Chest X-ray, AP view. Patient: 14 years old, sex M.
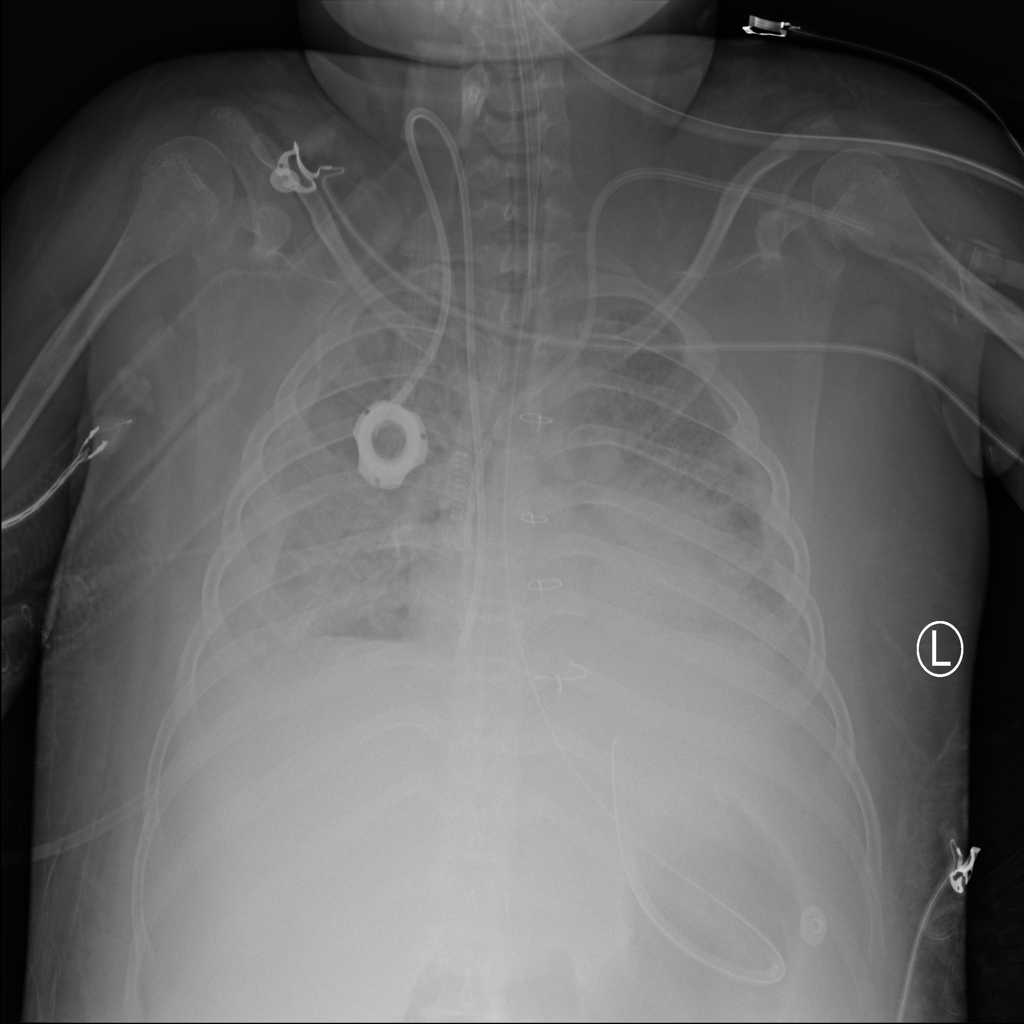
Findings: Effusion, Infiltration